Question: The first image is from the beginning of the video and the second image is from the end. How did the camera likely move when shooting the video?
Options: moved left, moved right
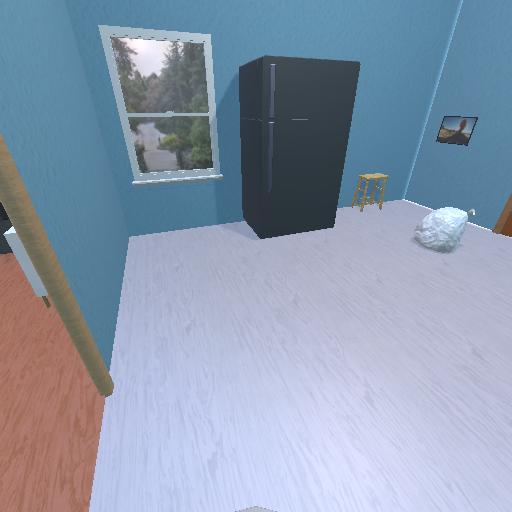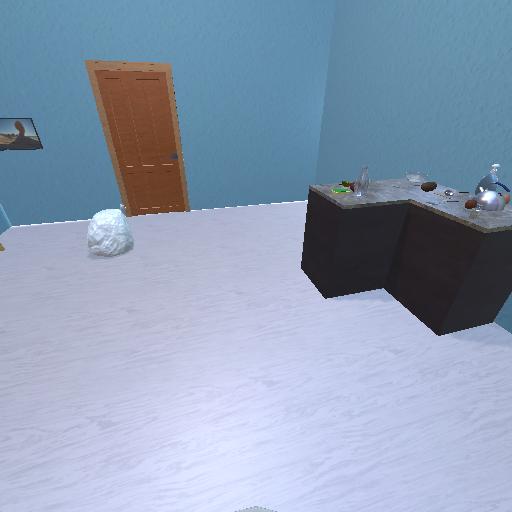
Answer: moved left